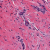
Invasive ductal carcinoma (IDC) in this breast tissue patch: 0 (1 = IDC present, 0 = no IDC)